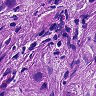
Metastatic tissue present: yes